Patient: sex F, age 65
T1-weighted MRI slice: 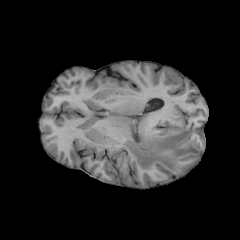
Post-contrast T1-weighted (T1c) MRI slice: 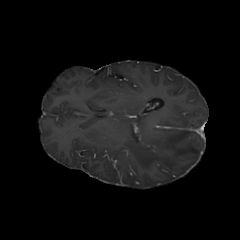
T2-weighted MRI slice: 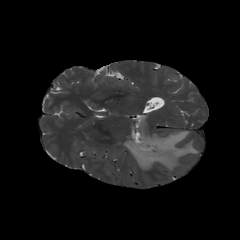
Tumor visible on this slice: yes
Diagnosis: Glioblastoma, IDH-wildtype
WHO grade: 4